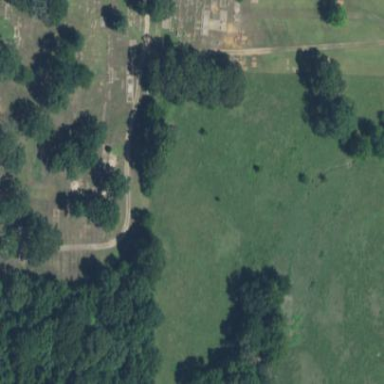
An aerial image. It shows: Cemetery.